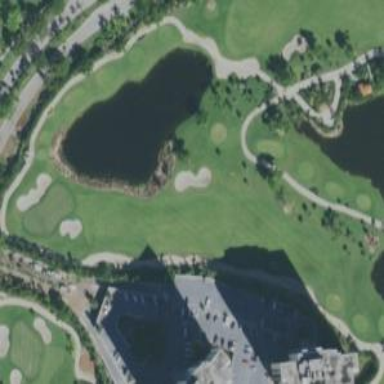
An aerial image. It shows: Water hazard on golf course.